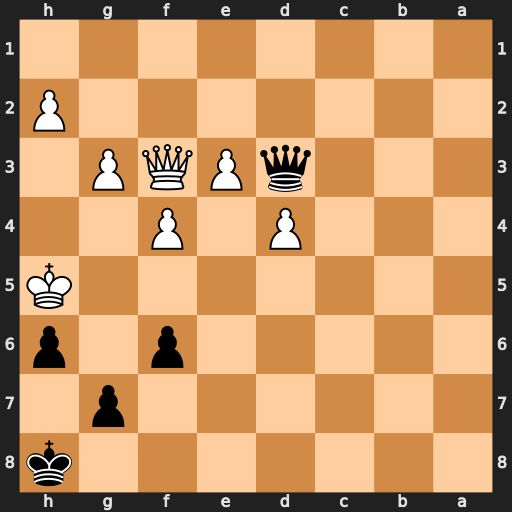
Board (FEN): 7k/6p1/5p1p/7K/3P1P2/3qPQP1/7P/8
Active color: b
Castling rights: -
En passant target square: -
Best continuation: Qf5+ Kh4 g5+